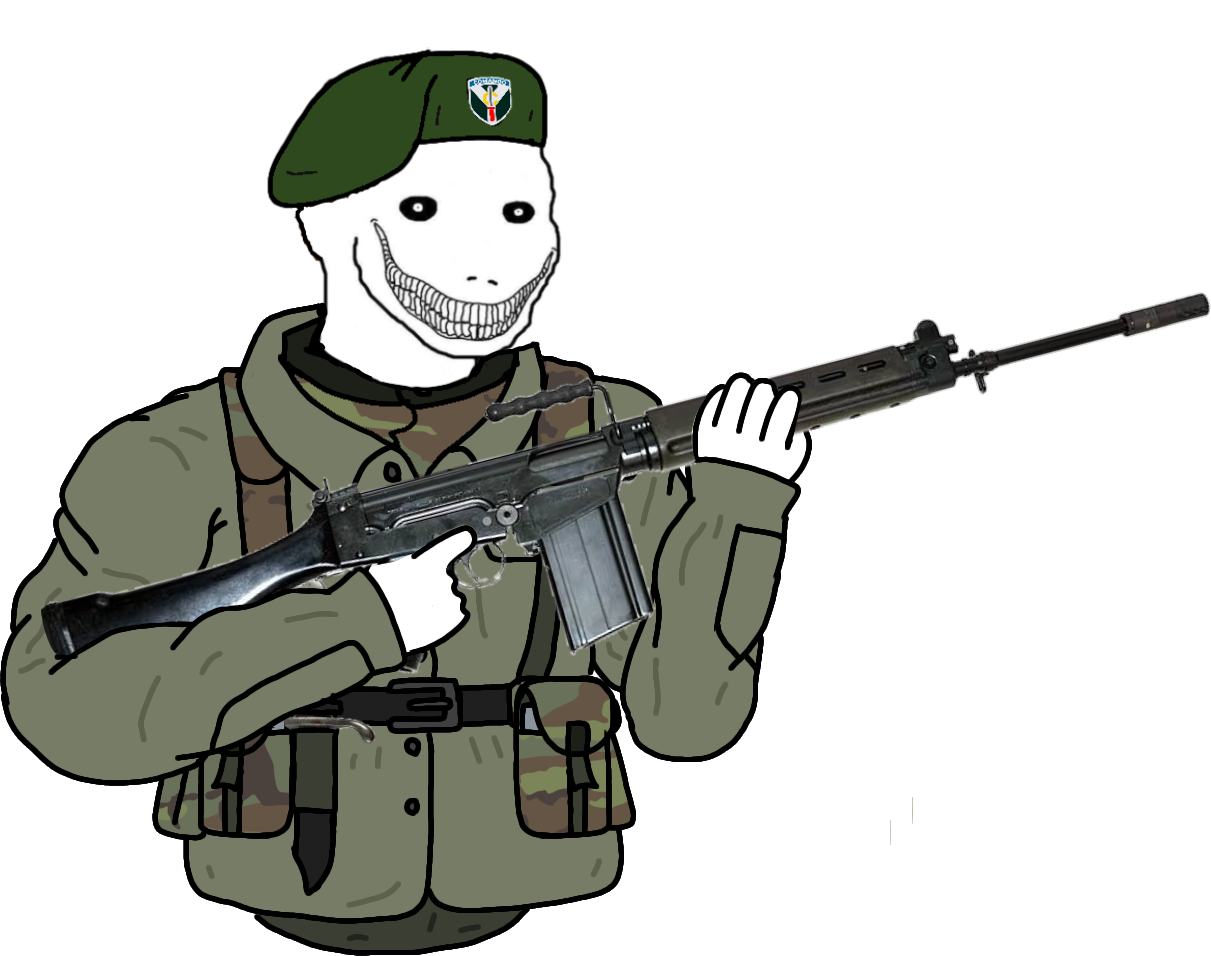
Label: 5_Oomer